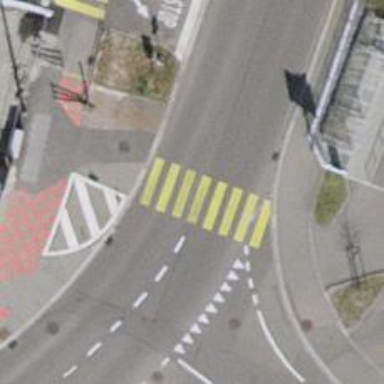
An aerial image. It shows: Uncontrolled zebra crossing with notable zebra markings.